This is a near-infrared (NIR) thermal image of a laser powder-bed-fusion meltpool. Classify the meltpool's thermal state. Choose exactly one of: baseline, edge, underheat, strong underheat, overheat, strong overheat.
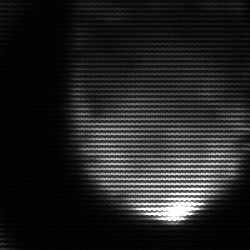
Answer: edge